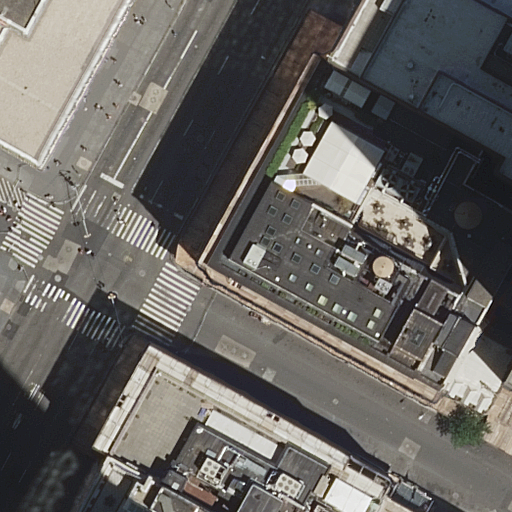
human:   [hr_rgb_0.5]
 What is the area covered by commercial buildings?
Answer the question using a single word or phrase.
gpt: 575m2

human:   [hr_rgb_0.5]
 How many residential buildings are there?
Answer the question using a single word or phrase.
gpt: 6

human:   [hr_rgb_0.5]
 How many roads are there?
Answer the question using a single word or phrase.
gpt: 3

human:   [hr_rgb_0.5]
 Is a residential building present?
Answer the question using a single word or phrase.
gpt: yes

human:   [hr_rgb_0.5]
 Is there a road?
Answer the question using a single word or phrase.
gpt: yes

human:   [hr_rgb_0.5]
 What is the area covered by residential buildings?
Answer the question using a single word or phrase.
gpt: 4257m2

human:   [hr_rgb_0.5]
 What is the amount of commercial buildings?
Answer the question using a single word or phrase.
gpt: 3

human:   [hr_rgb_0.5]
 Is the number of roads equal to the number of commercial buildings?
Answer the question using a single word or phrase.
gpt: yes

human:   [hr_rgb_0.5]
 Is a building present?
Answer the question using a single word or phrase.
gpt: yes

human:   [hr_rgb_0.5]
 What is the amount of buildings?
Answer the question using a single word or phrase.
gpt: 9

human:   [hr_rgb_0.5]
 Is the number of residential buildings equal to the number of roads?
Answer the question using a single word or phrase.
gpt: no

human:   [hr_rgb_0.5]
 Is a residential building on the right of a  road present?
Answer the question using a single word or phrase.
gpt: yes

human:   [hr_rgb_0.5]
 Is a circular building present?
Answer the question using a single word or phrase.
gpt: no

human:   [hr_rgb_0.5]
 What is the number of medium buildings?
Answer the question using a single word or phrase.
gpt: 2

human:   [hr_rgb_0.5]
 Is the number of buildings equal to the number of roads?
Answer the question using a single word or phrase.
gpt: no

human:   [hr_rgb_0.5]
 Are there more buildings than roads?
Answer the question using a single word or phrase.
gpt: yes

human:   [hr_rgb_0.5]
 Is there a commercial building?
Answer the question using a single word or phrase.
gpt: yes

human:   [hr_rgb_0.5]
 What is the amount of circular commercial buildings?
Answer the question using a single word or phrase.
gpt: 0

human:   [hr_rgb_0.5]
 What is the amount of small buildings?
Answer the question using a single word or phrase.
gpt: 2

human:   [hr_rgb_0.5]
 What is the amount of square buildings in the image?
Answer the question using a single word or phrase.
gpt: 0

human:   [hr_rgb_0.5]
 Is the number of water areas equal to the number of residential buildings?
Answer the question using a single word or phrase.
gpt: no

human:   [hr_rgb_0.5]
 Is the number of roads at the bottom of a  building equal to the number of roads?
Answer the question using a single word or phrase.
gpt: no

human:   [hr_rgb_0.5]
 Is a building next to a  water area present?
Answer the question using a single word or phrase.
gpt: no

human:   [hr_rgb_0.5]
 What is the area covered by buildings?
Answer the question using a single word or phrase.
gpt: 4833m2

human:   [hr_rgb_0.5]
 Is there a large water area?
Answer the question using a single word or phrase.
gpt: no

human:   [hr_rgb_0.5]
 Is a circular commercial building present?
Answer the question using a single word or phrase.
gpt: no

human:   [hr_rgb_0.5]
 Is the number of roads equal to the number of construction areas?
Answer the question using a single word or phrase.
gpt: no

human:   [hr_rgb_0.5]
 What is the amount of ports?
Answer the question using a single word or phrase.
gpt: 0

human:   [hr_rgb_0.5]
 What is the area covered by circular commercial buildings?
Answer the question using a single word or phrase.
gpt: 0m2

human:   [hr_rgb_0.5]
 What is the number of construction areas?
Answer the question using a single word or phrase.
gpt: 0

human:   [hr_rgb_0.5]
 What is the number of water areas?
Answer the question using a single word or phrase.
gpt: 0

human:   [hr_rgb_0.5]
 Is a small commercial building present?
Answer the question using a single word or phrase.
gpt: yes

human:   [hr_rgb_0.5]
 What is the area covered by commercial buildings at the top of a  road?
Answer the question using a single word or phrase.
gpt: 565m2

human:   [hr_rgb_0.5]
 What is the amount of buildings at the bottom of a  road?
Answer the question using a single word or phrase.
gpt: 5

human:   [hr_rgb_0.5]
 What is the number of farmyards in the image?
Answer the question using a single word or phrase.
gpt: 0

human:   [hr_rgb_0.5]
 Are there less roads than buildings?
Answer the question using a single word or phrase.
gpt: yes

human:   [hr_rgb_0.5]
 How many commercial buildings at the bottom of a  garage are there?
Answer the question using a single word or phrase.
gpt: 0

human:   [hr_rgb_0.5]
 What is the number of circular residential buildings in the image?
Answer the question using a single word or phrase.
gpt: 0

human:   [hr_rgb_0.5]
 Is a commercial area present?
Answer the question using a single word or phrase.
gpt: no

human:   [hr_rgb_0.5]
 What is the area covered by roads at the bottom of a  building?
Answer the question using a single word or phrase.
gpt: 0m2

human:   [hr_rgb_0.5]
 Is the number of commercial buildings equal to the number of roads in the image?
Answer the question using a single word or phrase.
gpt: yes

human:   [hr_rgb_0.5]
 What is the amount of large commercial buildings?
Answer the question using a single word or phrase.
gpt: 1

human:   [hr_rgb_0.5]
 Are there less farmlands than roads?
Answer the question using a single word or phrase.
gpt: yes

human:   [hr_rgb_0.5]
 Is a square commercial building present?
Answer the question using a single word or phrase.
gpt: no

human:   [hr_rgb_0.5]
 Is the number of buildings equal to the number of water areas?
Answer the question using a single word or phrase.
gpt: no

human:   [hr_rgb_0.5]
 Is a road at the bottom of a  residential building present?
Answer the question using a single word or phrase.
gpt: yes

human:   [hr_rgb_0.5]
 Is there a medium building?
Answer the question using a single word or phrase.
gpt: yes

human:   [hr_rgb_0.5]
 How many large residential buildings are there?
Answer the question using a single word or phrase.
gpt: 4

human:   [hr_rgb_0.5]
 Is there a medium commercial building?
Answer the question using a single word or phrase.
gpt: no

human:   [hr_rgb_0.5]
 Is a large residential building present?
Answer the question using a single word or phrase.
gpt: yes

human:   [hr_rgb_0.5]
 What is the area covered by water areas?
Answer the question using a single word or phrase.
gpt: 0m2

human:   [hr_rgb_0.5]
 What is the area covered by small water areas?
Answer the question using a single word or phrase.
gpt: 0m2

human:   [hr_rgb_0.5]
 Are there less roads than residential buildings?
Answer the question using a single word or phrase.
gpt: yes

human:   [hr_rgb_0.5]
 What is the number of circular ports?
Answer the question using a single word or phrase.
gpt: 0

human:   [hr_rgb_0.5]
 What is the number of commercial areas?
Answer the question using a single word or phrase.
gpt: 0

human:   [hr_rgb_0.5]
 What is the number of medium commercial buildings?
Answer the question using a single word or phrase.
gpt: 0

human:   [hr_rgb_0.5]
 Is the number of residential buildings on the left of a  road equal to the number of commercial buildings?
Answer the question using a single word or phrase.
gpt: no

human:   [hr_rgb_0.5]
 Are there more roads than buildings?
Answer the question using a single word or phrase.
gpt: no

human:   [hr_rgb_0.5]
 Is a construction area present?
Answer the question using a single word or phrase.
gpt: no

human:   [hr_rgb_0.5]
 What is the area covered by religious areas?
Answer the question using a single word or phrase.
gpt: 0m2

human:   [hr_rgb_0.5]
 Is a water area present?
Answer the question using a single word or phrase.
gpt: no

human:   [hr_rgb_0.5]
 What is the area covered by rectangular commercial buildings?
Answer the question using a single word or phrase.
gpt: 575m2

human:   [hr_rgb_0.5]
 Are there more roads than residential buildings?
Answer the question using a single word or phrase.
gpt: no

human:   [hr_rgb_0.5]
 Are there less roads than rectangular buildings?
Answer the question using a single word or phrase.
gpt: yes